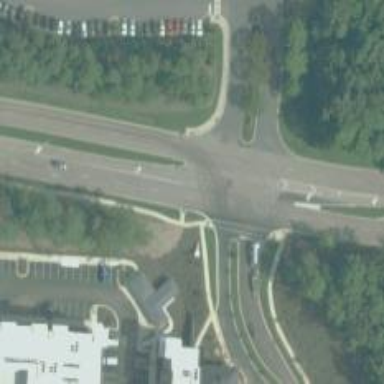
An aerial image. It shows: Unmarked crossing on asphalt footway.